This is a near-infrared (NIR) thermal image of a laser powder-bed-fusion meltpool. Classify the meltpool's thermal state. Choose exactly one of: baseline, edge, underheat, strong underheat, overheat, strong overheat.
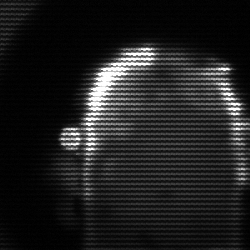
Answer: baseline